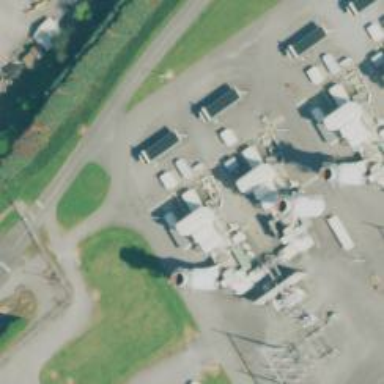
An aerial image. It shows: Gas turbine generator is in use.